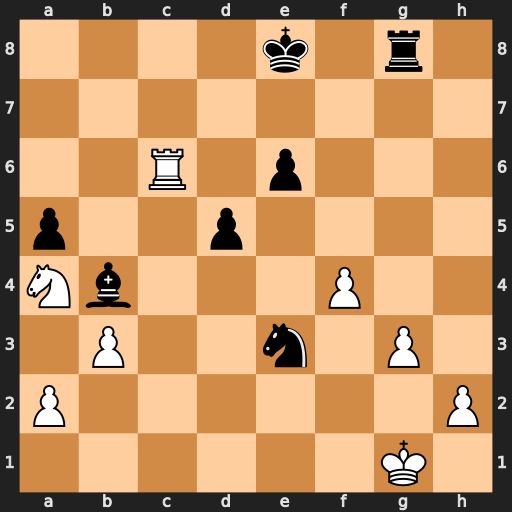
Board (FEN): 4k1r1/8/2R1p3/p2p4/Nb3P2/1P2n1P1/P6P/6K1
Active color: w
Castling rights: -
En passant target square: -
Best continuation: Rxe6+ Kf7 Rxe3